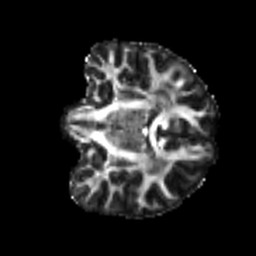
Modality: FA
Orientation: coronal
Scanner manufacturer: siemens
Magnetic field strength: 3 T
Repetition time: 4 s
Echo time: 0.0594 s